Question: I have MS Visual Studio 2012 installed on my laptop. But now I need MS Visual Studio 2010 . Because of this, I am thinking of downloading VMWare workstaion to create a Virtual Machine.
And, then I will be installing Windows 7 and then MS Visual Studio 2010 on it.
I wonder whether this is going to create a performance problem. The reason is that I will be using MS visual studio 2010 (in virtual machine) with openCV. There I need to use SVM (for training and predicting data- I've heard that this takes a LOT of time and memory. I'll be using like 300 colour images for this ). Will I be able to do all this on Virtual Machine ?
How much of memory do I need to allocate when creating the virtual machine ?
Actually, I had windows 8 (64-bit ) on my laptop when I first bought it. Since there was no 64-bit version after 2008 when it comes to MS Visual Studio ( I wanted at least 2012), I had to remove windows 8 (64-bit) from my laptop and then install windows 7 (32-bit). At the same time, I wanted to get rid of windows 8. Actually, this was not recommended by the manufacturer. But I had no other option. Now my laptop uses only 2.4 GB out of 4.0 GB memory. This happened due to that installation.

so, my question is : Since I have only 2.4 GB memory, will installing windows 7 on a virtual machine and then installing MS Visual Studio 2010 on top of it create an issue ?
If it's fine, How much of memory should I allocate when creating the virtual machine ?
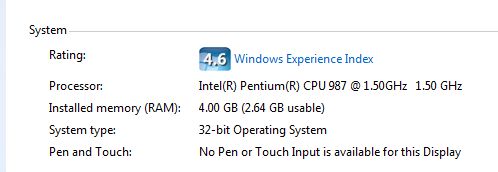
Answer: I highly recommend that you do not do this... that saying if you have absolutely no choice, technically it should work.
To run MS Visual Studio 2010 through the VM you'll need to allocate 1GB of RAM just for MS VS and another 512MB for the virtual machine.
Whenever you are not using the VM make sure you shut it down so it doesn't chew up that memory, because while it's running your host machine will have about 1.1GB left for itself.
Hope that helped.